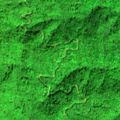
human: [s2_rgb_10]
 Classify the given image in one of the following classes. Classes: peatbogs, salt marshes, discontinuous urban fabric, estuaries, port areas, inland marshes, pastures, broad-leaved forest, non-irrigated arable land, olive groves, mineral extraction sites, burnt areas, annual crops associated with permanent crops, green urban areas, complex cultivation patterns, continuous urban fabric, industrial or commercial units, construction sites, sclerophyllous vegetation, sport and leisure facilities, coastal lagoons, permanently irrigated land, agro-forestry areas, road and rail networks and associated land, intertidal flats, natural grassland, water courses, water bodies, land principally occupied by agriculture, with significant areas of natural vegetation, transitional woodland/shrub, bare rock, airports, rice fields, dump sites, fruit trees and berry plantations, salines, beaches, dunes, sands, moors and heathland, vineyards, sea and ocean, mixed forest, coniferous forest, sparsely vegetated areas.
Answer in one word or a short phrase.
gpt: broad-leaved forest